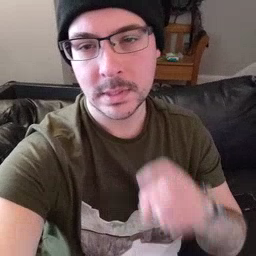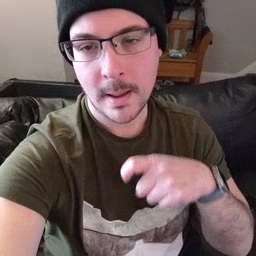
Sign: time